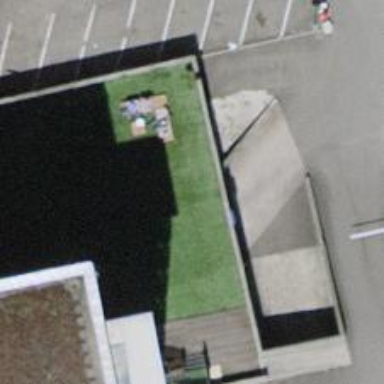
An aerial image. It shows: Charging station.